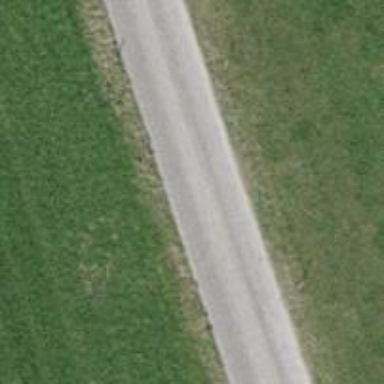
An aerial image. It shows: Unclassified road with asphalt surface.